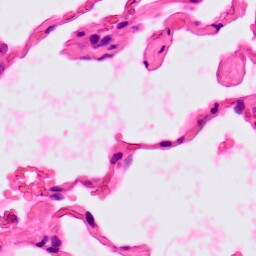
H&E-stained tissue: Lung